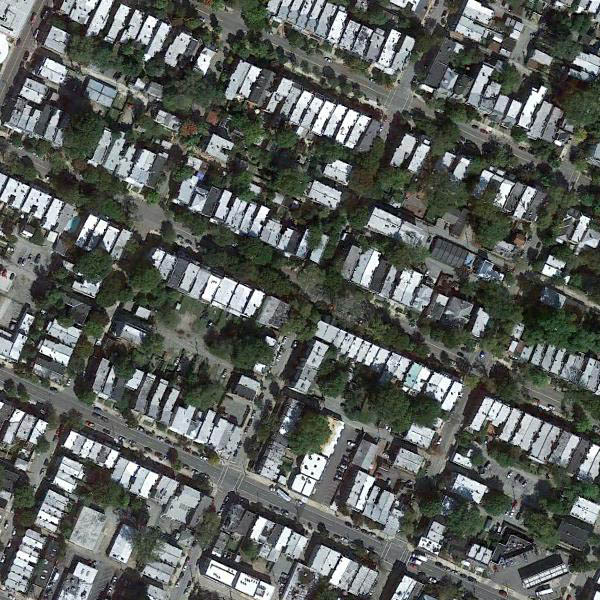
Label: DenseResidential